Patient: sex F, age 74
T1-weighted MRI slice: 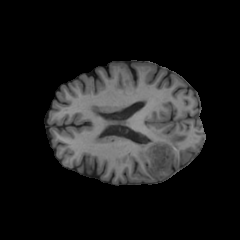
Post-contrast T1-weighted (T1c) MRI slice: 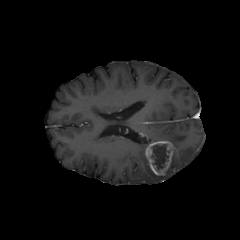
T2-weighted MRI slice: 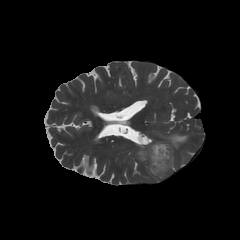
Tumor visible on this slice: yes
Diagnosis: Glioblastoma, IDH-wildtype
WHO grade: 4